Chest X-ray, PA view. Patient: 38 years old, sex F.
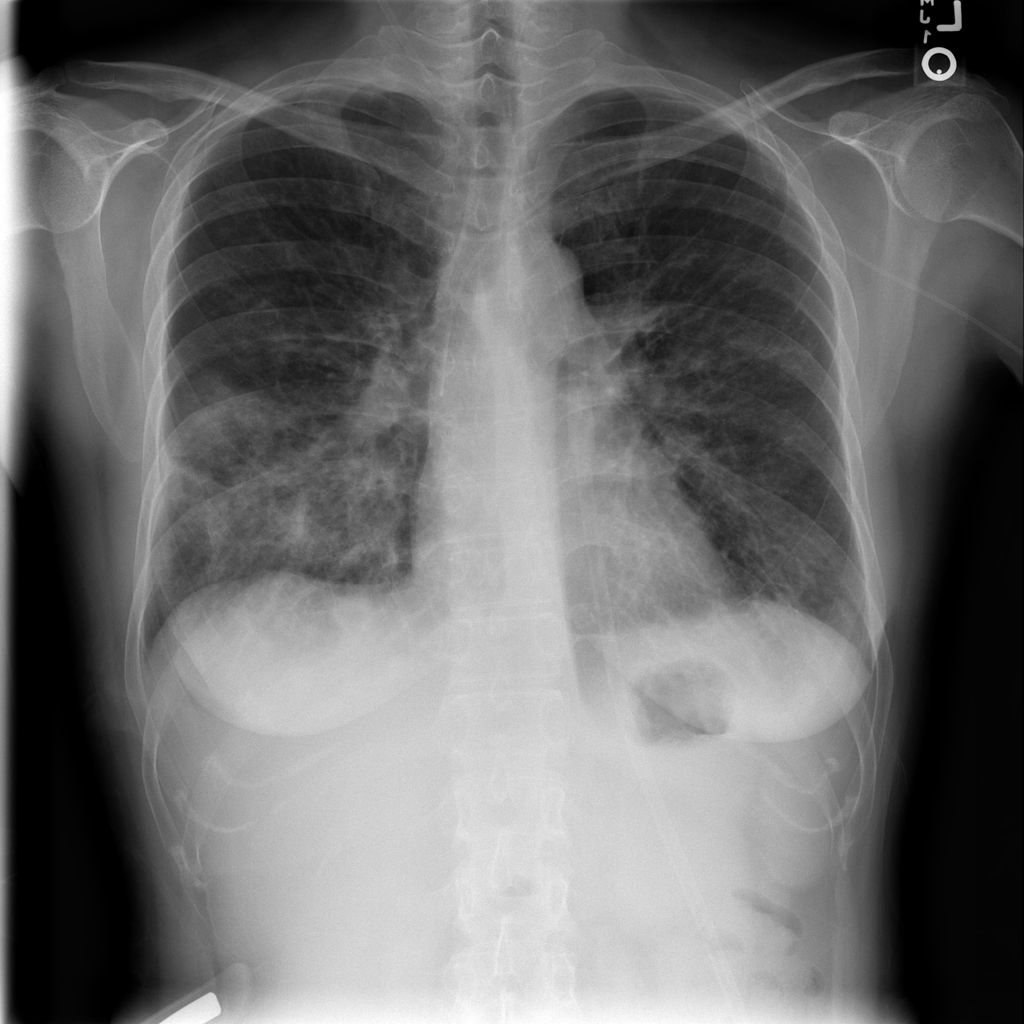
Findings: No Finding